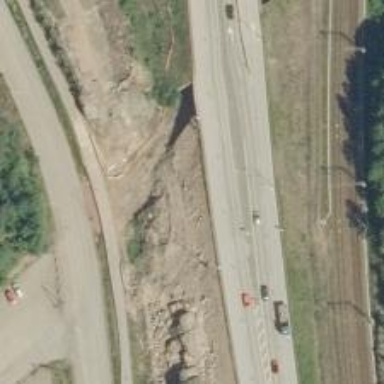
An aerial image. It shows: Trunk link highway.